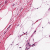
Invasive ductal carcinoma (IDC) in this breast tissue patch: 0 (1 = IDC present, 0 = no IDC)